Question: I'm working on a form where I have 2 fields which can be added N number of times. I have 2 fields called "fieldA" and "fieldB" and a button called "addrow" . So as many times I click on addrow I add fieldA and fieldB beneath previous fieldA and fieldB. So I can have unlimited fieldAs and unlimited fieldBs. I use jquery to add rows and append new fields with number behind each field's name attr to make it unique. So first set of fields will be named as fieldA1, fieldB1 and second set will be named as fieldA2 , fieldB2 and so on.
## This is how my part of my form looks

## And here's my jquery
'''
$(document).ready(function(){
var $i = 1;
$('body').on('click','#addrow',function(){
$('#fieldset').append(
"Your Friends Name: <br /><input type='text' name='fieldA"+$i+"' /><br /><br />Your Friends Email: <br /><input type='text' name='fieldB"+$i+"' /><br /><br />"
);
$i++;
});
});
'''
Now since these fields are generated automatically using jquery I'm not sure how to fetch field's value in php.
also after fetching field's values I would also like to create an array.
## This is how I expect to save values of all my fields in php array.
'''
$fieldset = array(
array("fieldA" => "value of fieldA1","fieldB" => "value of fieldB1"),
array("fieldA" => "value of fieldA2","fieldB" => "value of fieldB2"),
array("fieldA" => "value of fieldA3","fieldB" => "value of fieldB3"),
...
);
'''
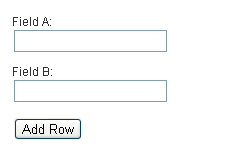
Answer: You inputs must be array '[]', otherwise you will not be able to receive them as array 'fieldA[]'
Your jQuery should be like this:
'''
$(document).ready(function(){
var $i = 1;
$('body').on('click','#addrow',function(){
$('#fieldset').append(
"Your Friends Name: <br /><input type='text' name='fieldA["+$i+"]' /><br /><br />Your Friends Email: <br /><input type='text' name='fieldB["+$i+"]' /><br /><br />"
);
$i++;
});
});
'''
HTML
'''
Your Friends Name: <br /><input type='text' name='fieldA[0]' class='name'/><br /><br />
Your Friends Email: <br /><input type='text' name='fieldB[0]' class='email'/><br /><br />
'''
and in your PHP you will receive them as
'''
[fieldA] => Array (
[0] =>
[1] =>
[2] =>
)
[fieldB] => Array (
[0] =>
[1] =>
[2] =>
)
'''
you can convert them as you want
'''
$newArray = array();
for($i=0; $i<count($_POST['fieldA']); $i++){
$newArray[$i]['fieldA'] = $_POST['fieldA'][$i];
$newArray[$i]['fieldB'] = $_POST['fieldB'][$i];
}
'''